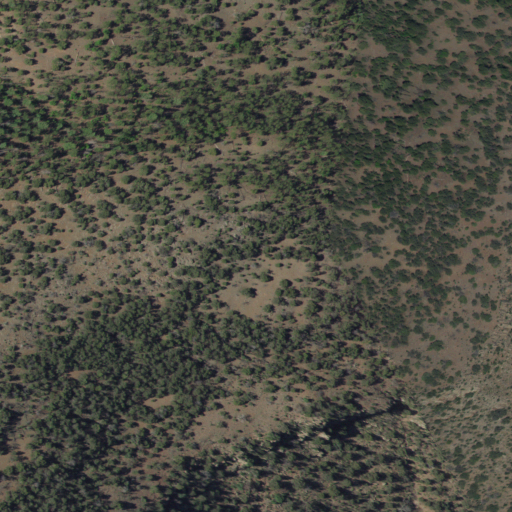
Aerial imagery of mountain in New Mexico named Mess Box Mesa containing evergreen forest and shrub